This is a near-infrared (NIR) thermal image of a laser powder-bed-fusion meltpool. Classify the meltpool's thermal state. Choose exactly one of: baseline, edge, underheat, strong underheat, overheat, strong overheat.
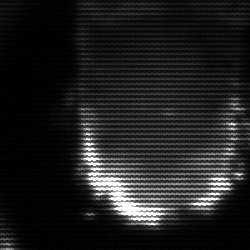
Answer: baseline